Question: '''
<?xml version="1.0" encoding="utf-8"?>
<LinearLayout xmlns:android="http://schemas.android.com/apk/res/android"
android:layout_width="fill_parent"
android:layout_height="fill_parent"
android:background="@color/yellow"
android:orientation="vertical" >
<LinearLayout
android:id="@+id/progresscontent"
android:layout_width="266dp"
android:layout_height="52dp"
android:layout_margin="8dp"
android:background="@color/red"
android:orientation="horizontal" >
<ProgressBar
android:id="@+id/progress"
android:layout_width="wrap_content"
android:layout_height="wrap_content"
android:layout_marginRight="12dip"
android:visibility="visible"
android:padding="5dp"
style="@android:style/Widget.ProgressBar.Inverse"/>
<TextView
android:id="@+id/progressmessage"
style="@style/DialogText.Title"
android:layout_width="wrap_content"
android:layout_height="wrap_content"
android:paddingBottom="10dip"
android:paddingLeft="40dip"
android:paddingTop="10dip"
android:textColor="@color/codeFont"
android:textSize="15dip" />
</LinearLayout>
</LinearLayout>
'''
I am trying create my own custom dialog but there is one problem here. Custom dialog border is always showing white color, what's the problem here. Any help please.

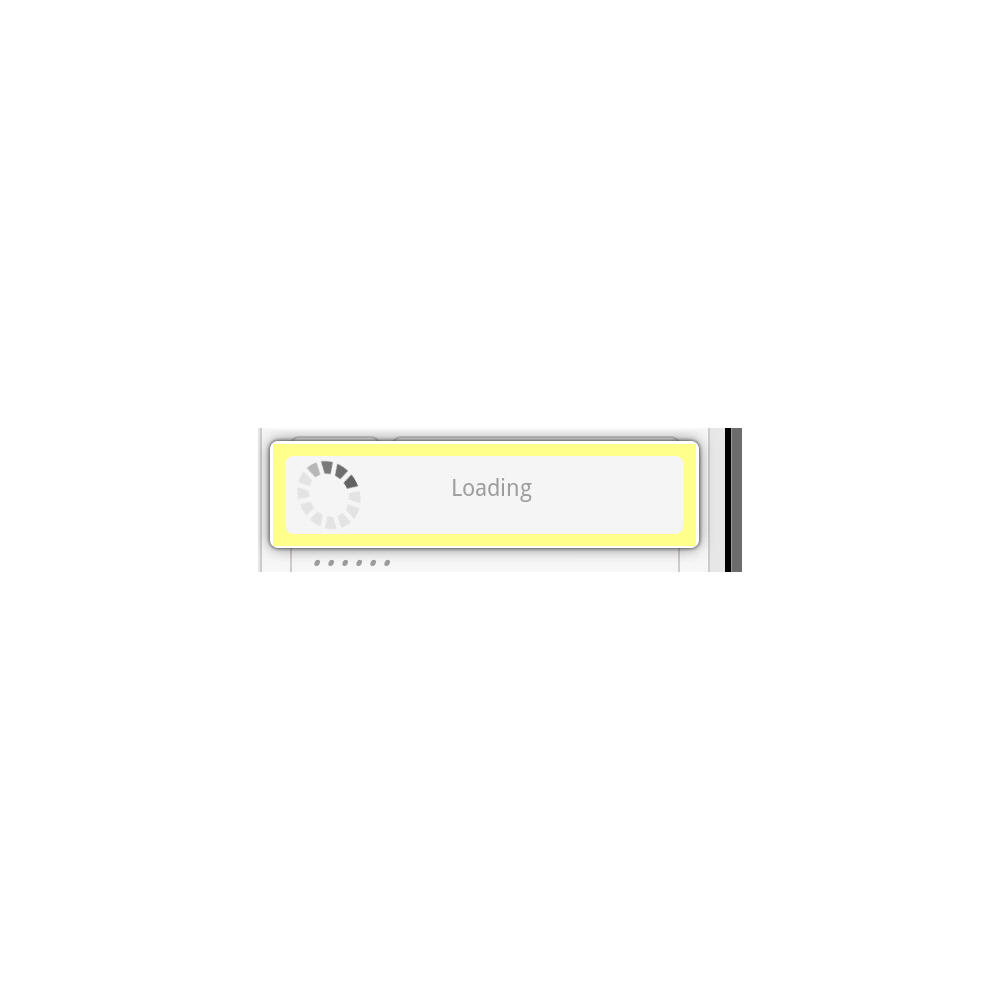
Answer: If you want the Dialog Border to appear in any colour you wish you have to use and a . There is an excellent article about it here: <URL>